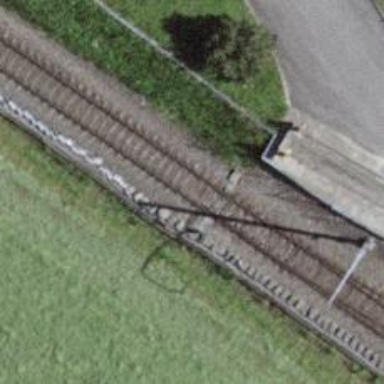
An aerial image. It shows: Railway switch.